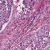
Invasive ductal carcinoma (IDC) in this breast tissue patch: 1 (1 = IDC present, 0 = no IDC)